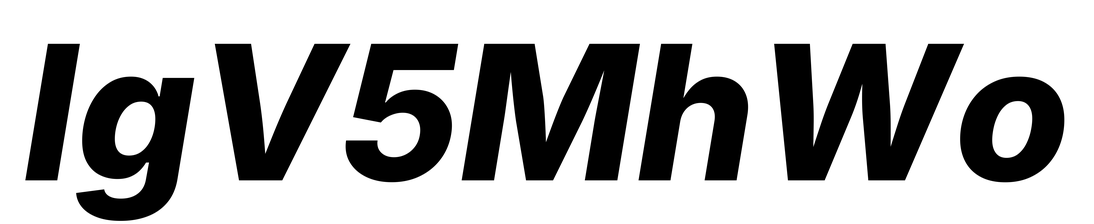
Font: Inter-Italic_ExtraBold_Italic